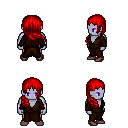
a pixel art fantasy rpg character, male body template, dark elf, purple skin, brown robe, red pants, red right-swept hairstyle, maroon shoes, four views (front, back, left, right), 2x2 character sprite sheet, small pixel art, hard edges, no anti-aliasing